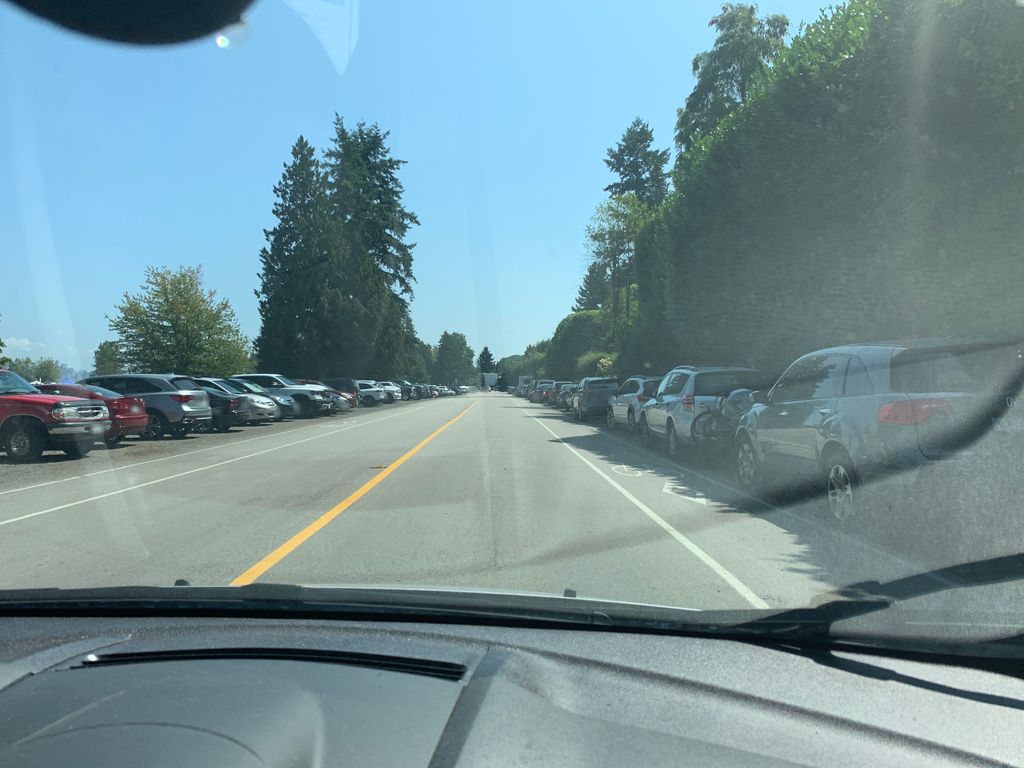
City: vancouver